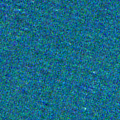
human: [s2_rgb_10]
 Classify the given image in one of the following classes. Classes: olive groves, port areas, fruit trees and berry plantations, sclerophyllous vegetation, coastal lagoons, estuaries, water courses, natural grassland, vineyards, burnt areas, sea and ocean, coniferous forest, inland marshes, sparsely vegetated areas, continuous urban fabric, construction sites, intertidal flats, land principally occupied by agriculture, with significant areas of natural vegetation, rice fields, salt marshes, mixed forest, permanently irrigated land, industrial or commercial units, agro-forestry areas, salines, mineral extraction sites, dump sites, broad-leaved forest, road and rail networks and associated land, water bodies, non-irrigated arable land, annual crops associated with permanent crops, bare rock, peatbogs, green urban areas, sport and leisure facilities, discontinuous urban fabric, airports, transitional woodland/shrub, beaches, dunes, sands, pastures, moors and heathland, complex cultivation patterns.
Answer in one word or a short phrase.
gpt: sea and ocean